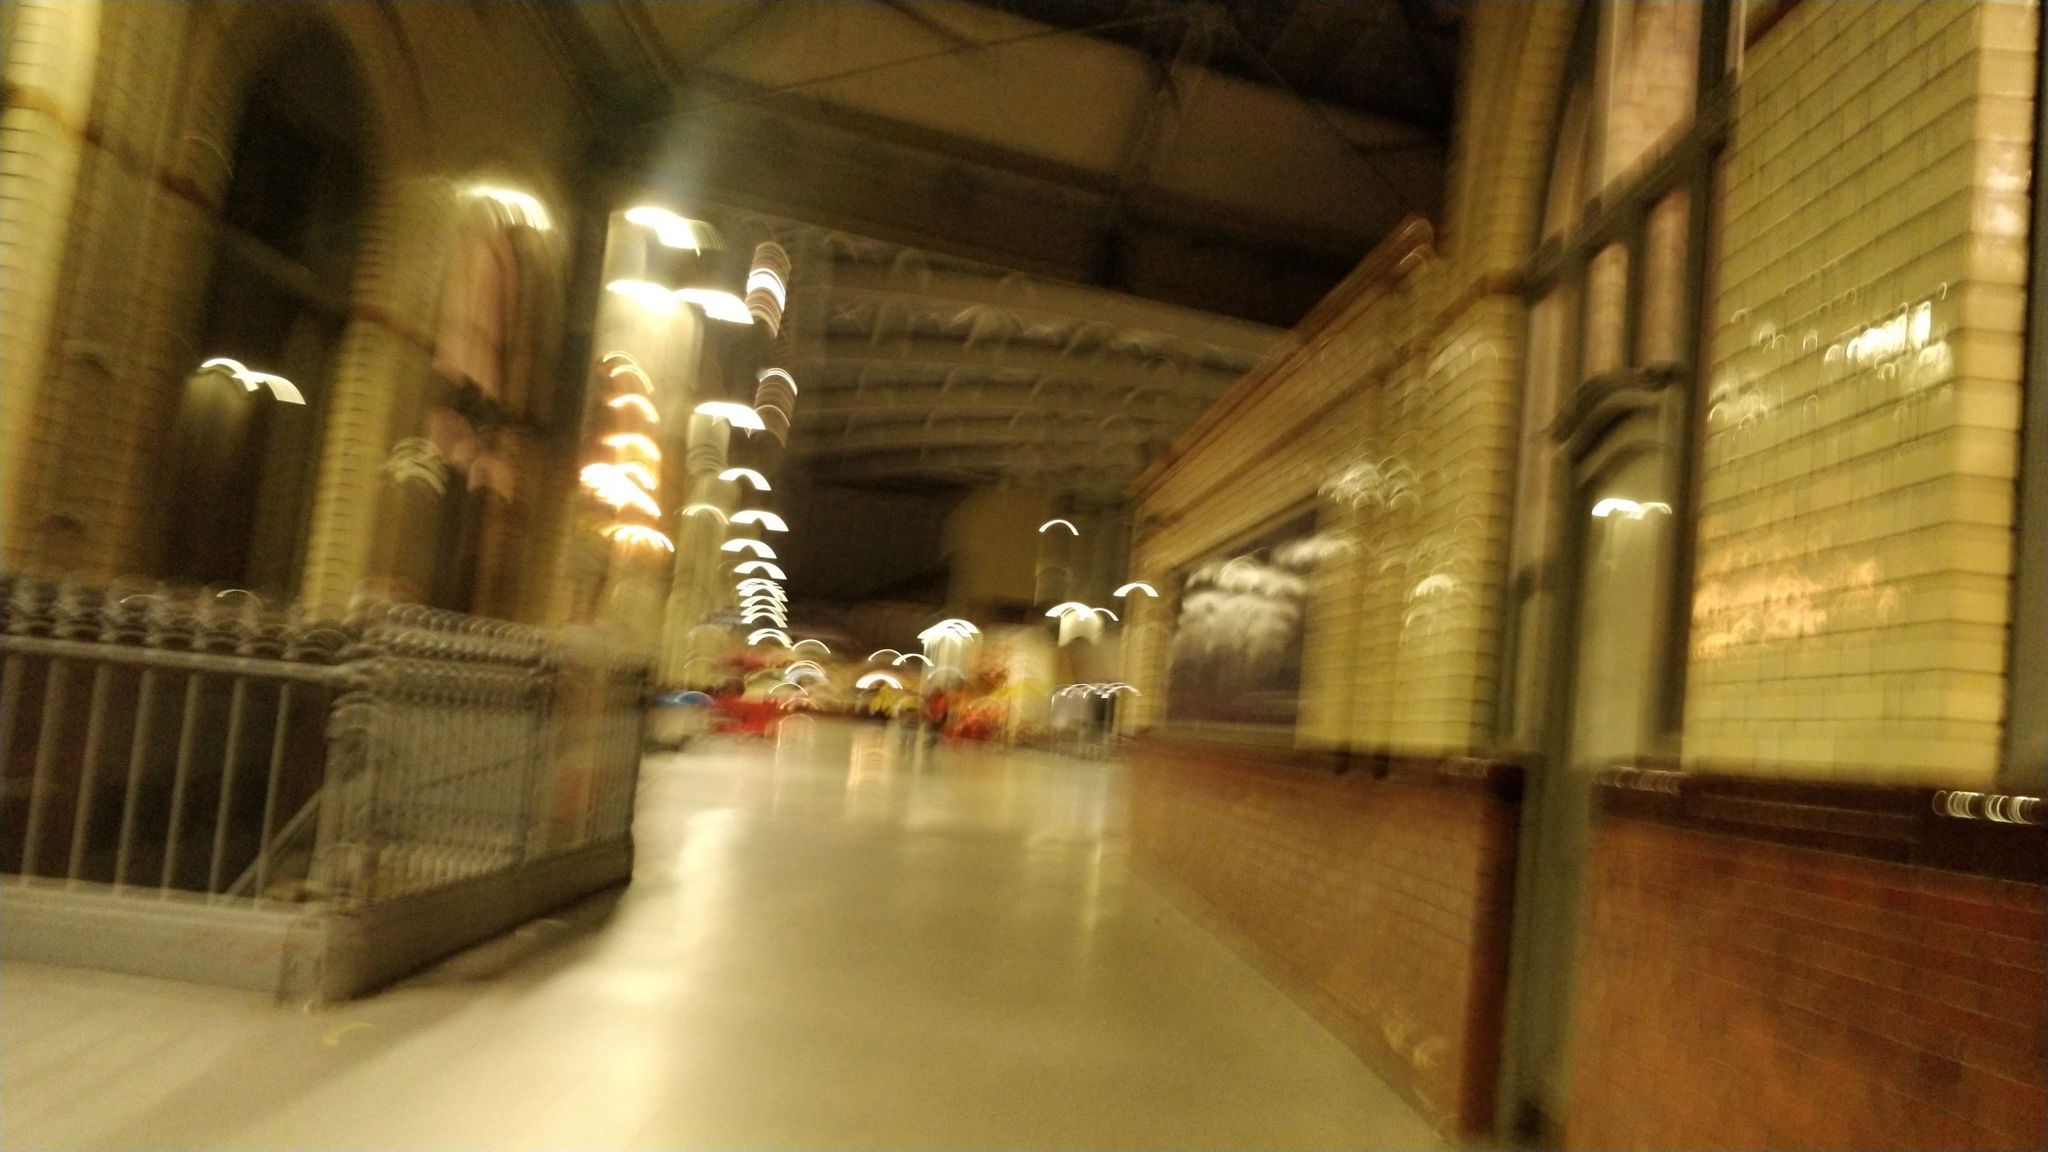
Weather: snowy
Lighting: night
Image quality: slightly poor
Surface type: walking surface
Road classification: pedestrian, service, cycleway
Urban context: urban centre
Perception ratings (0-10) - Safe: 0.95, Lively: 3.94, Beautiful: 3.11, Boring: 5.16, Depressing: 5.33, Wealthy: 2.63